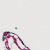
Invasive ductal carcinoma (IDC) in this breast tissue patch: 0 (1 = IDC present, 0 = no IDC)